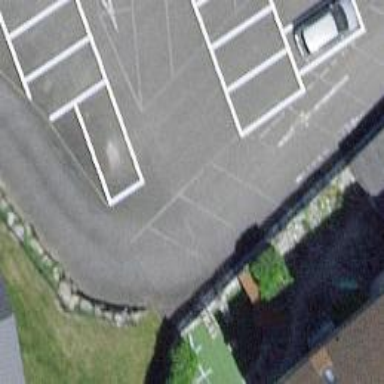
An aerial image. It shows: Parking aisle designated as service road.